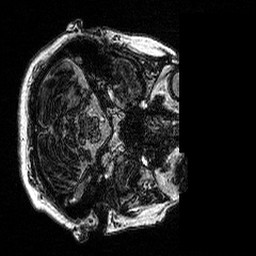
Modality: MP2RAGE
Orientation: axial
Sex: female
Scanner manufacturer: siemens
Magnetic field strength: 3 T
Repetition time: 5 s
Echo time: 0.00292 s